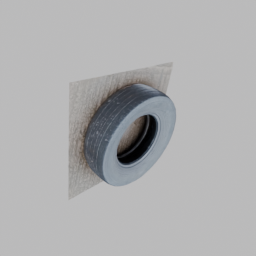
Label: mechanical